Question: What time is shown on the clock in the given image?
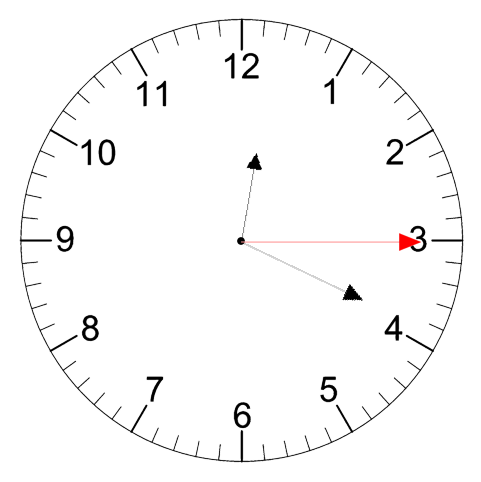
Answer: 12:19:15